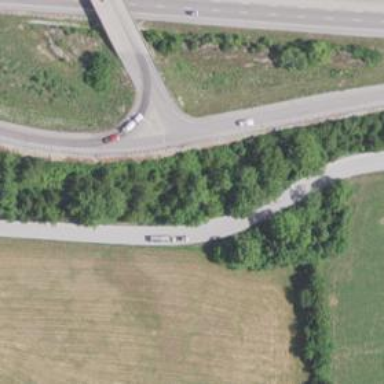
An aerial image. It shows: Asphalt motorway link.